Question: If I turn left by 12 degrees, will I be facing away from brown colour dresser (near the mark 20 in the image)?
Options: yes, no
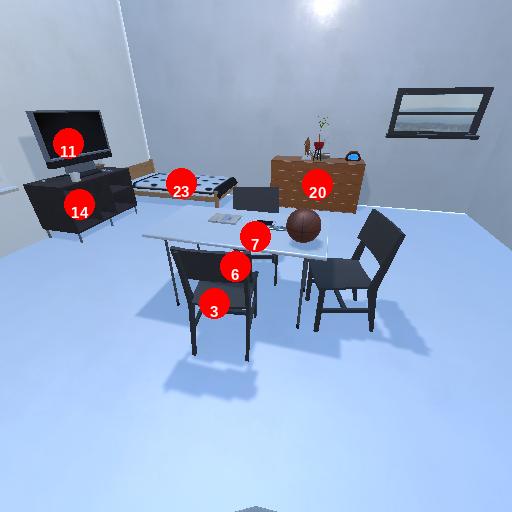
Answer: yes